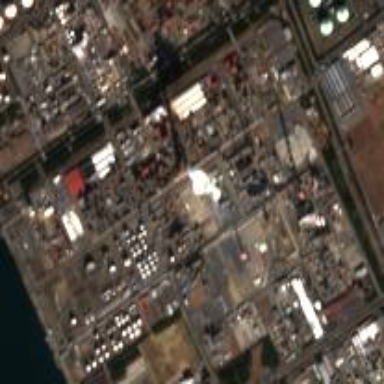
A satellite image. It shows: Industrial area with chemical facilities.